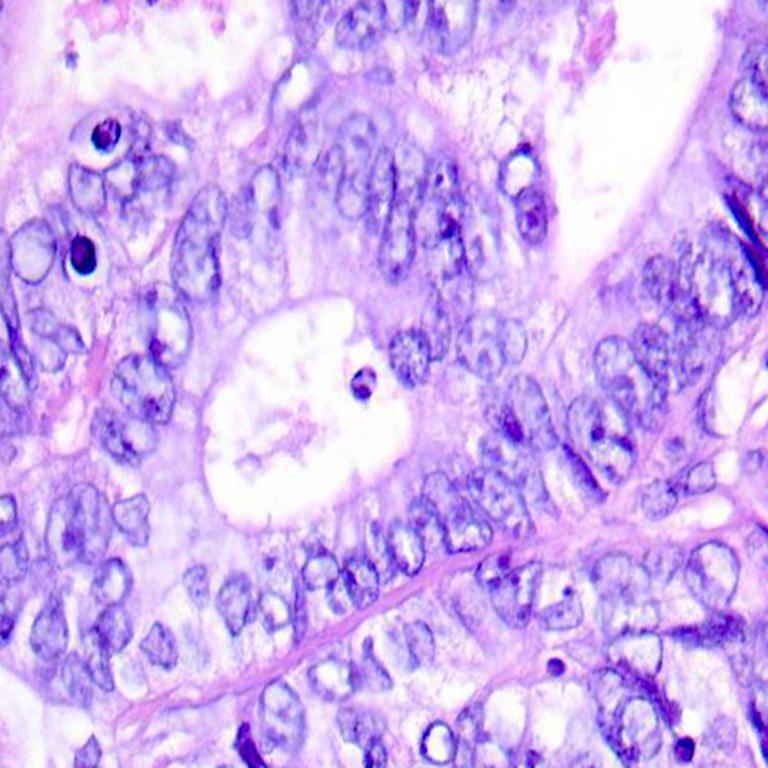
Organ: colon
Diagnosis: adenocarcinomas